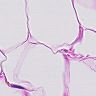
Metastatic tissue present: no